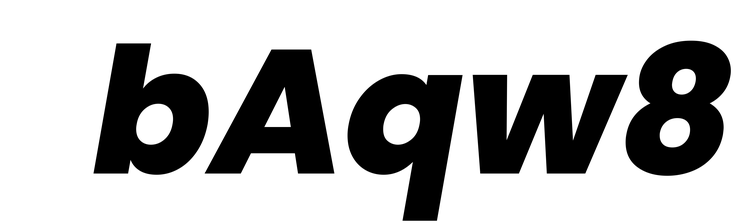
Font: Poppins-ExtraBoldItalic